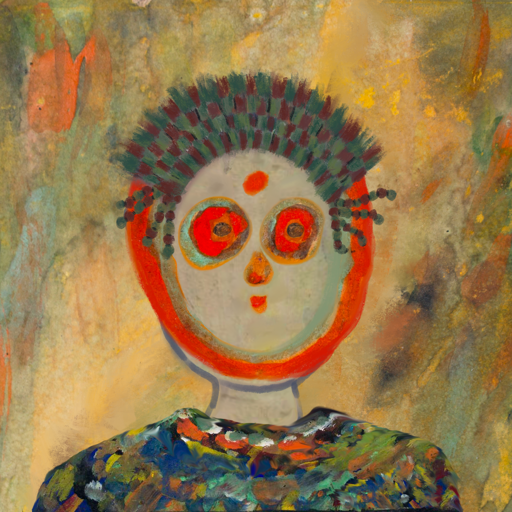
Background: Comrade, Head And Neck Front: Hill_Girl, Face Front: Sisters, Bust: An_Impression, Hair Front: Sisters, Head Accessory: After_Raid_Crown, Second Necklace: Blank, Necklace: Blank, Baby: Blank